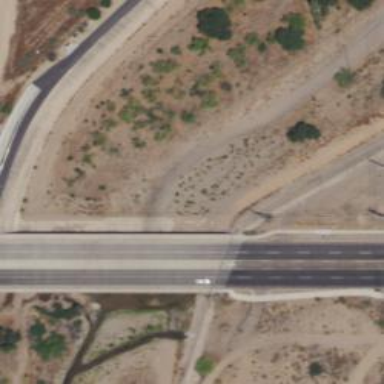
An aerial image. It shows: Footway on bridge.